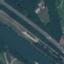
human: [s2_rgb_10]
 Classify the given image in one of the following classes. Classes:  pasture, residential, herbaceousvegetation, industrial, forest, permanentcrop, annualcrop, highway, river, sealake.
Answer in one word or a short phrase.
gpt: Highway